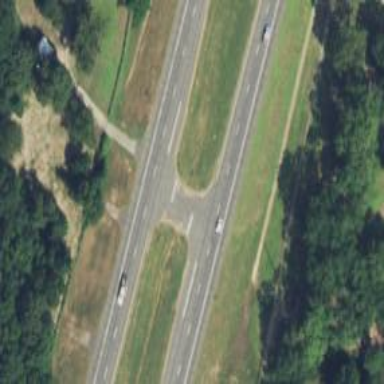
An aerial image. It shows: Trunk link highway with asphalt surface.